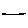
Label: line